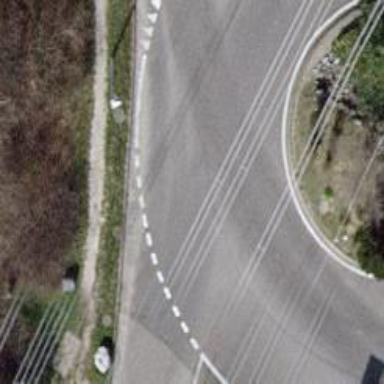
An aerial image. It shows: Secondary road with asphalt surface leading to roundabout.